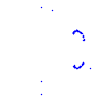
Particle: proton